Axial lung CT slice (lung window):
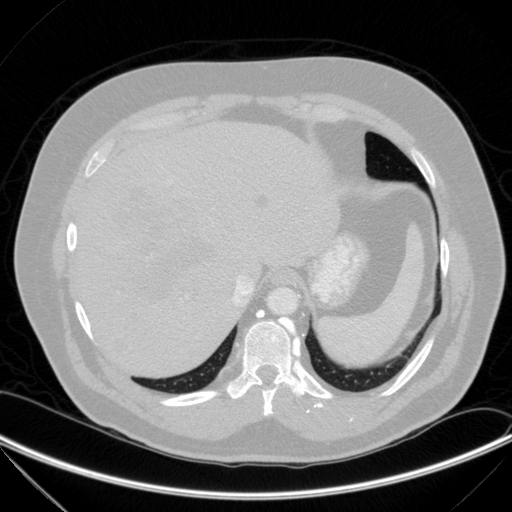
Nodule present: no